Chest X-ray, PA view. Patient: 43 years old, sex F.
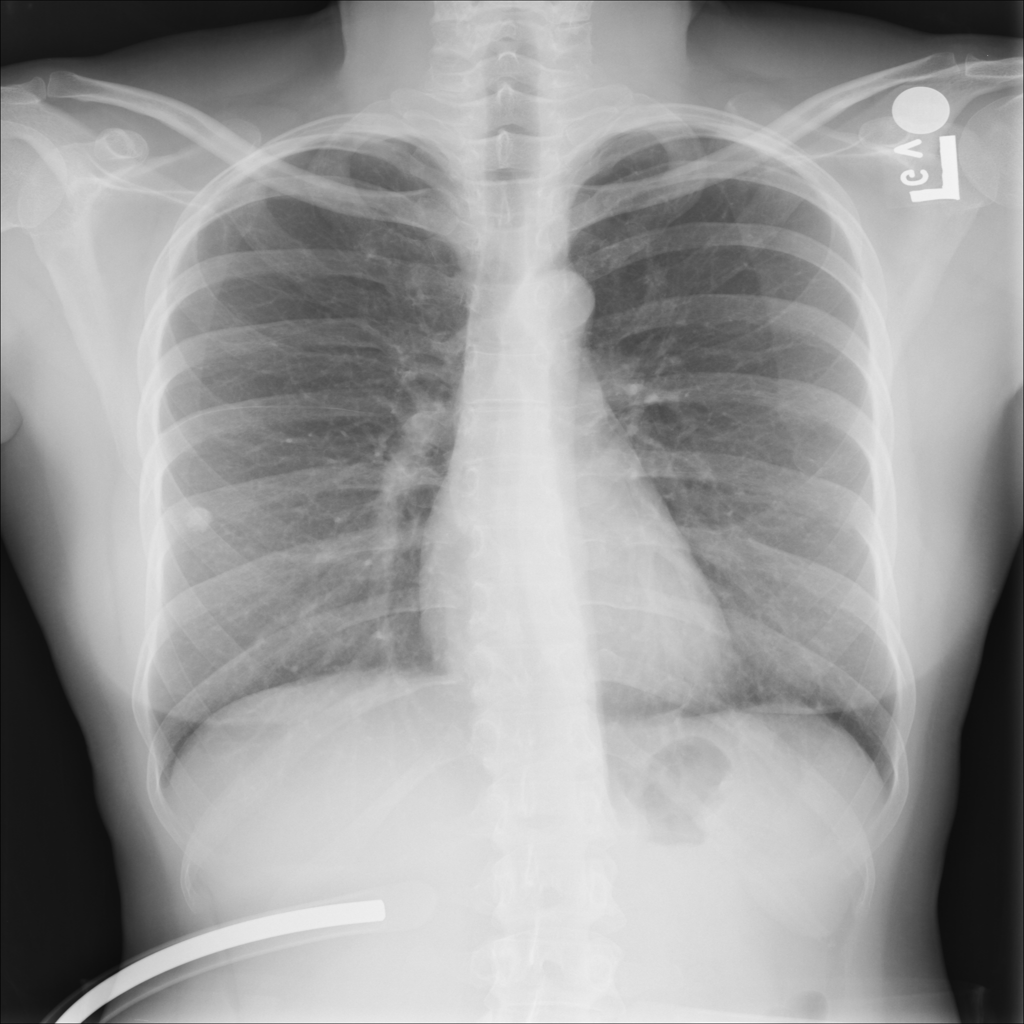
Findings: Nodule